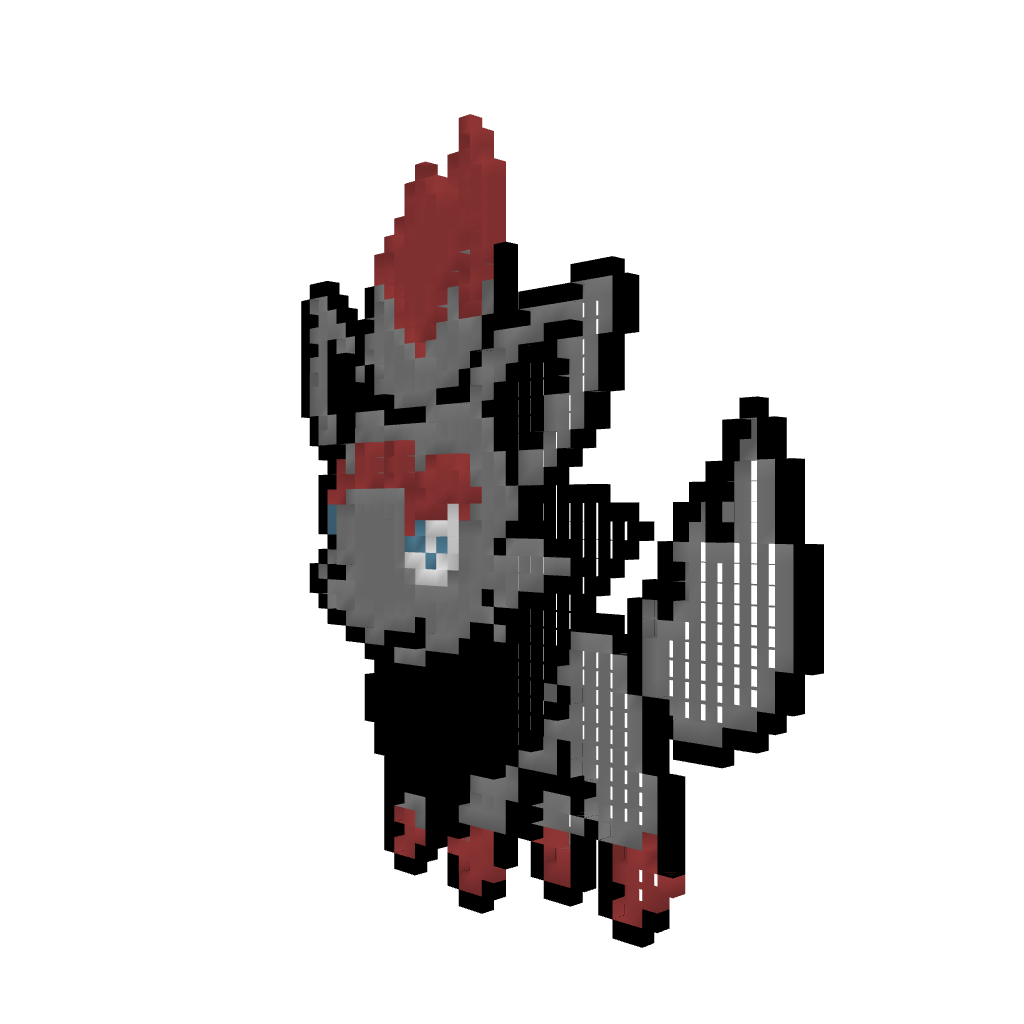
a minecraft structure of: Pokemon Black&amp;White 1-2 Zorura Pixel Art bad low quality